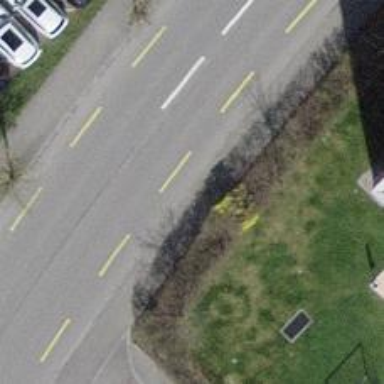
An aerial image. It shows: Sidewalk.